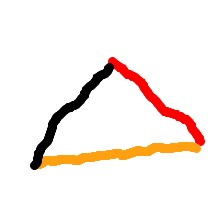
Shape: triangle